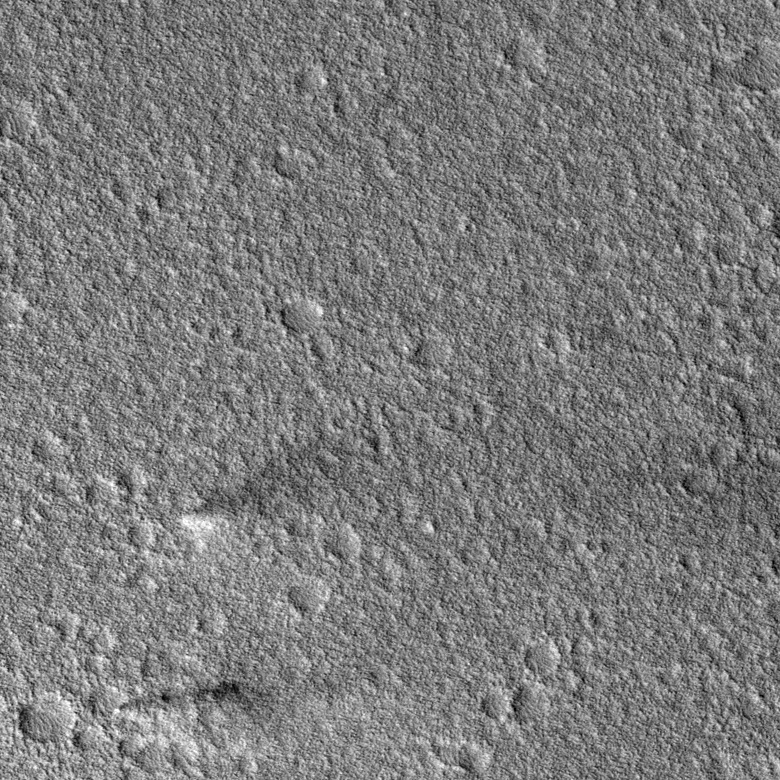
Label: dustdevil, dustdevil